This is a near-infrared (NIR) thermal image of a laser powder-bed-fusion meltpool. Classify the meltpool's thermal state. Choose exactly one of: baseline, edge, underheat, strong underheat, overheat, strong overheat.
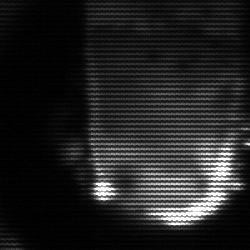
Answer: baseline